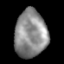
Tissue: lung
Cell type: Others
Senescence score: 0.1733
Nuclear area (px): 1499
Mean DAPI intensity: 139.195